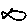
Label: fish